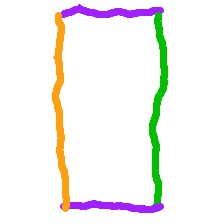
Shape: rectangle